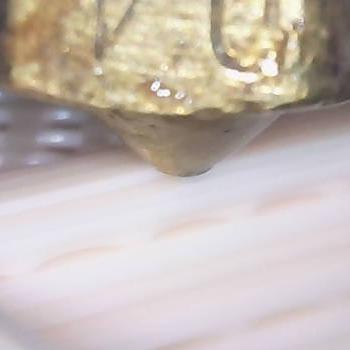
Flow rate: 89%